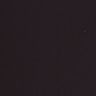
Metastatic tissue present: no